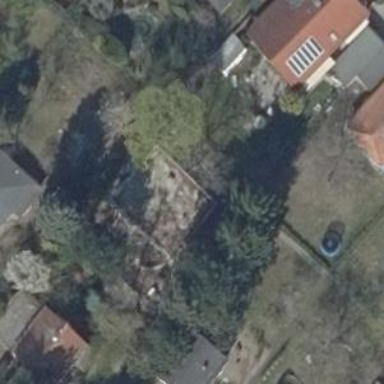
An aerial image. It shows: Detached building with flat roof.